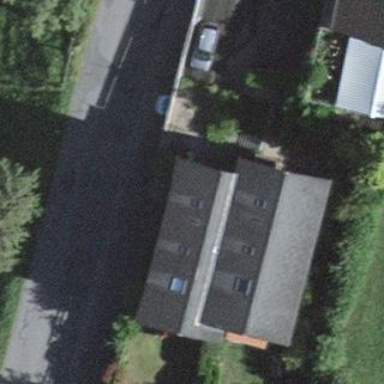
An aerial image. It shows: Residential building.